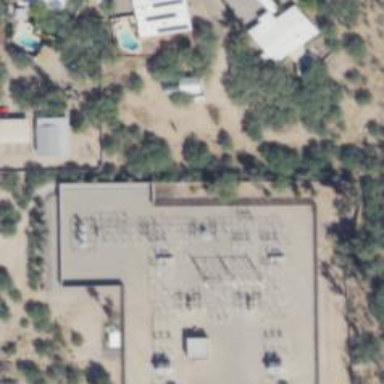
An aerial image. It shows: Switch used for power control.